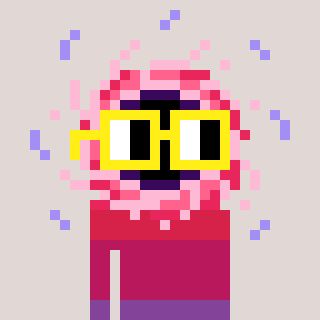
a pixel art character with square yellow glasses, a blackhole-shaped head and a bege-colored body on a warm background